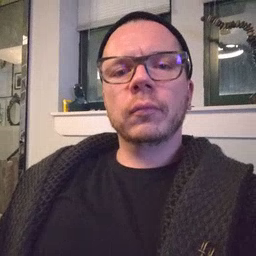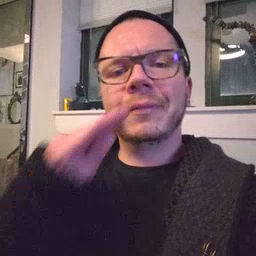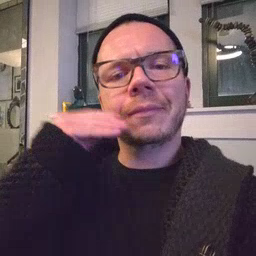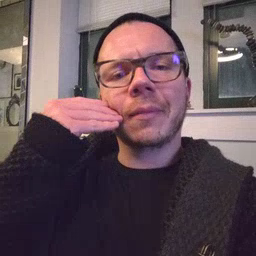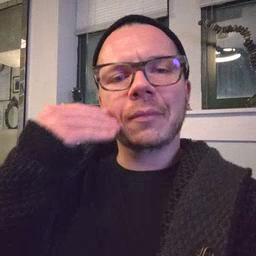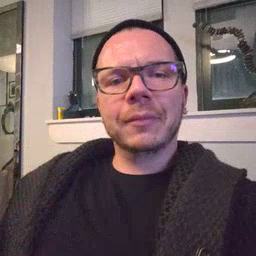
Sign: smile